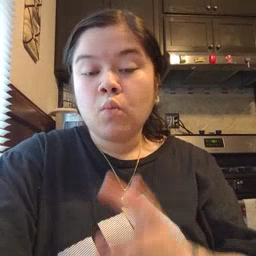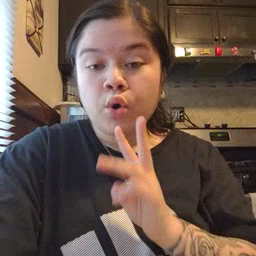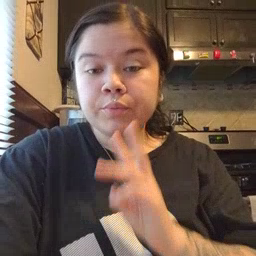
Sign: water